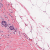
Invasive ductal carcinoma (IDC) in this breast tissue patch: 1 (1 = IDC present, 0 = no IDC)